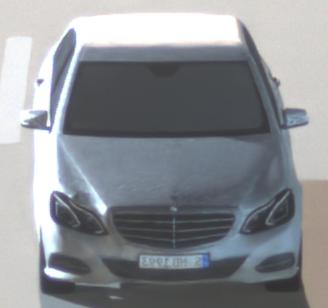
Make: Mercedes-Benz
Model: E 200
Detailed model: E-Class (212) Limousine
Model produced from: 2013/04
Model produced until: 2015/10
Doors: 4
Color: white
Road condition: dry road
Daytime: night
Contrast: high contrast